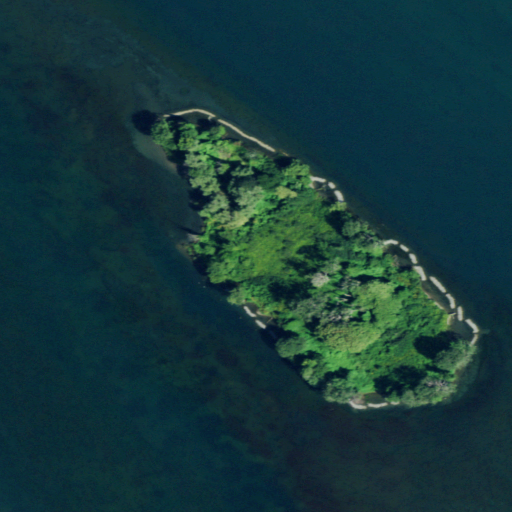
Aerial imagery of island in New York named Pirates Island containing open water, pasture, deciduous forest, herbaceous wetlands, and mixed forest